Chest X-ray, AP view. Patient: 47 years old, sex M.
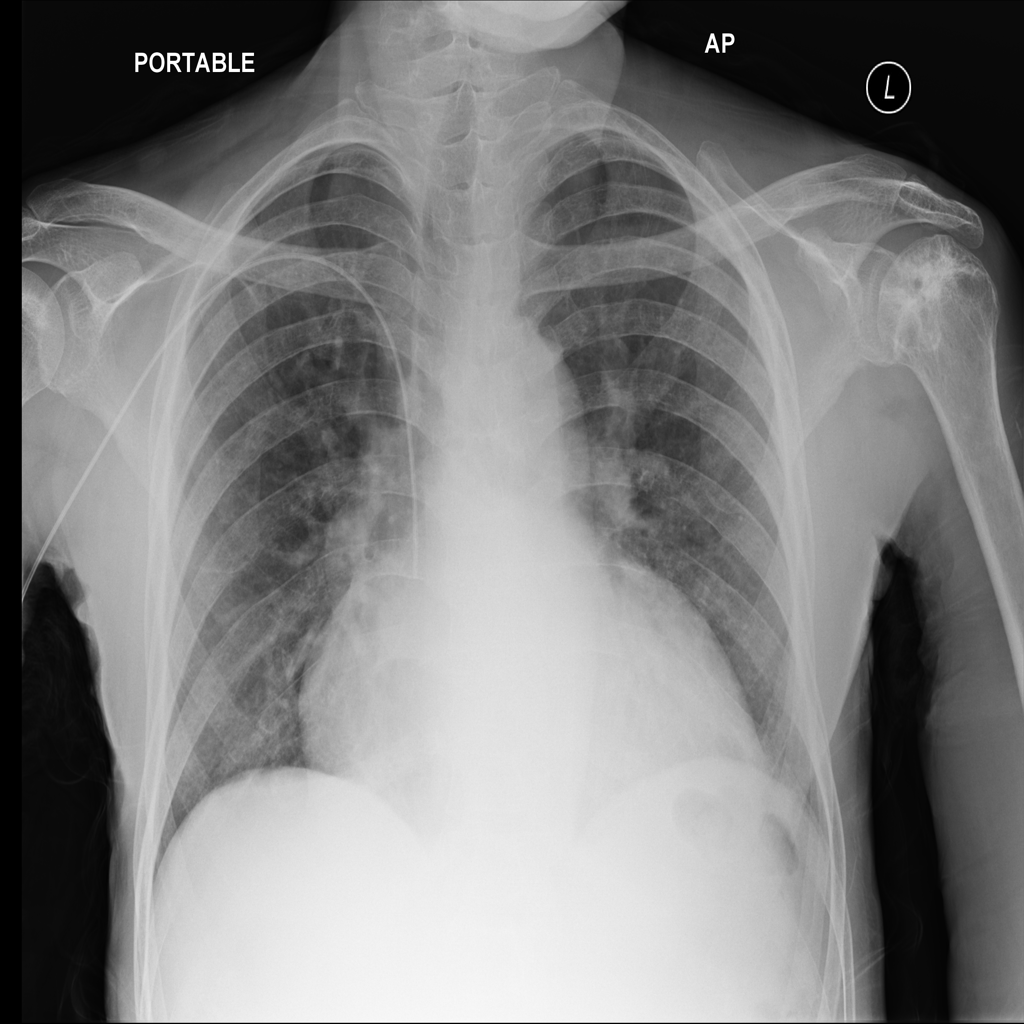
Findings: No Finding